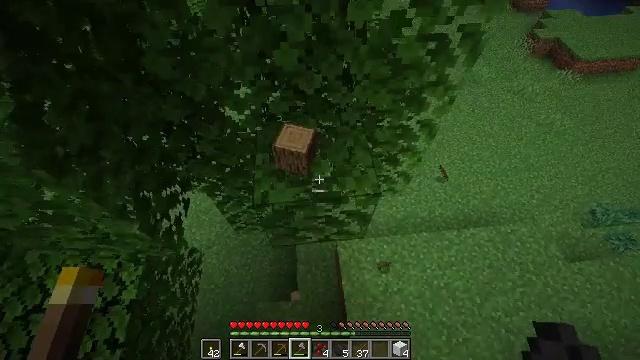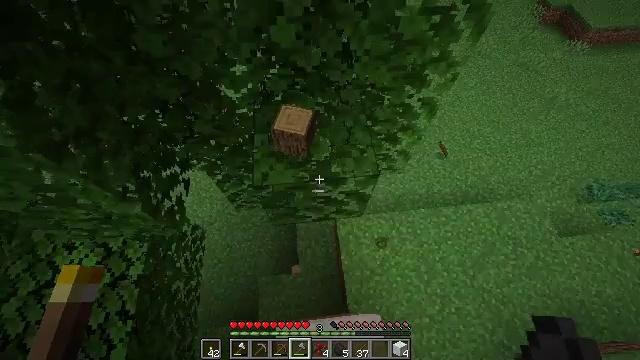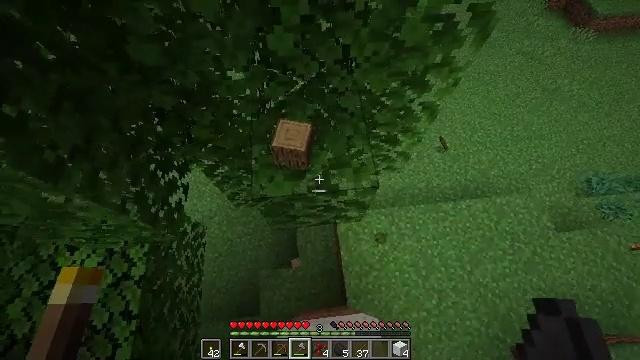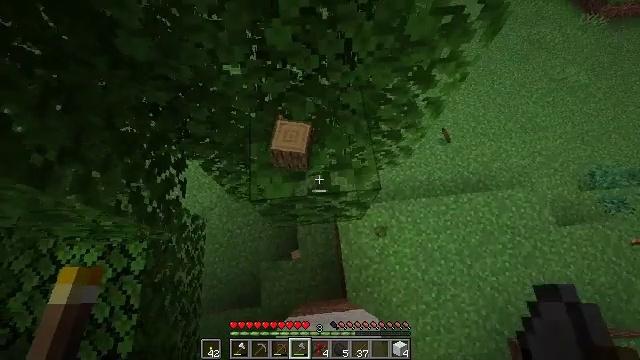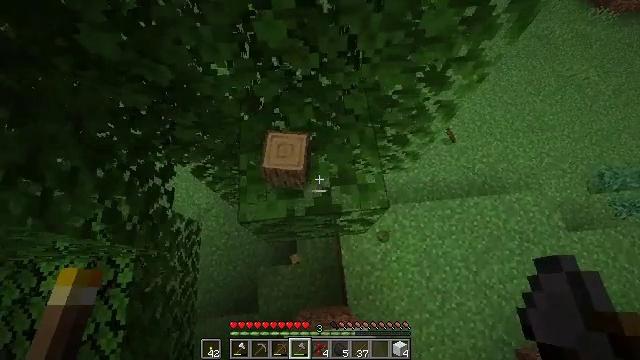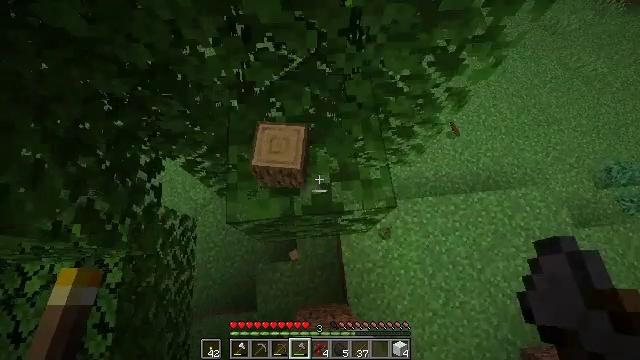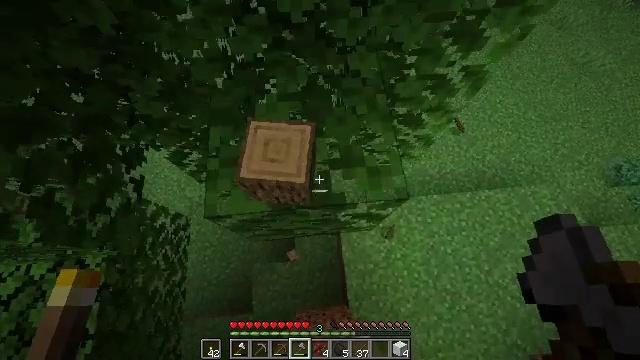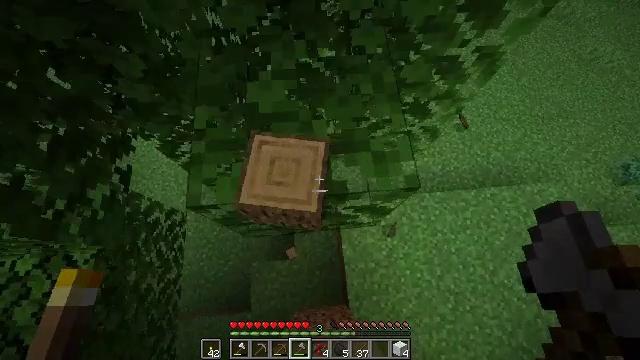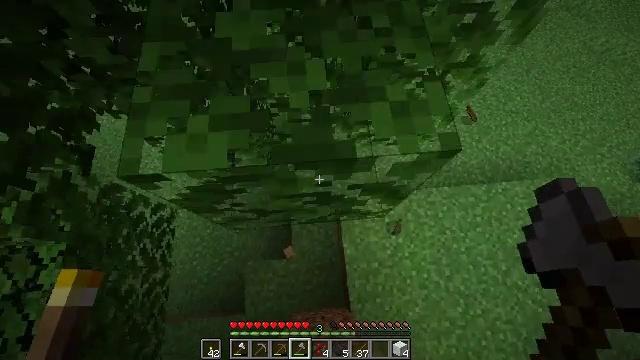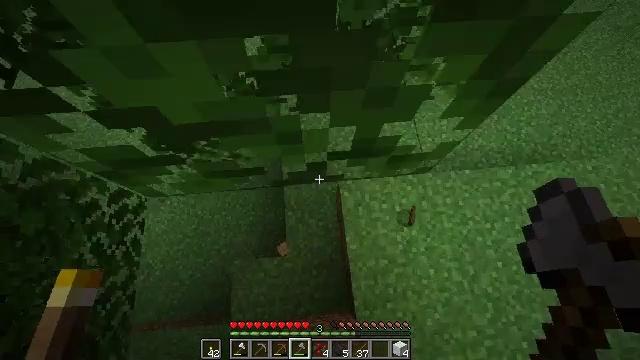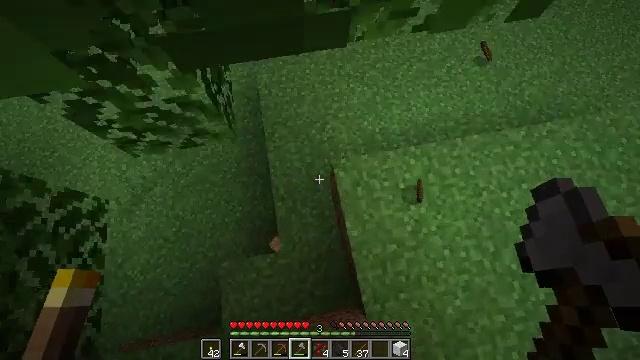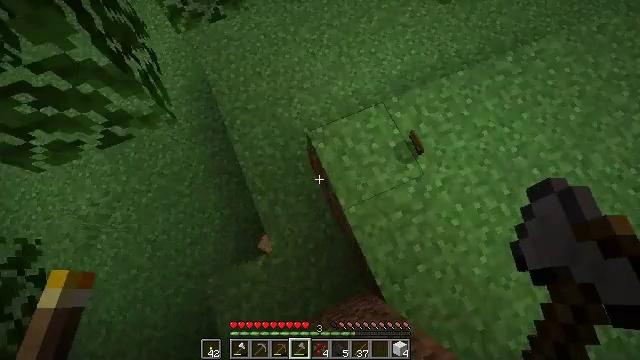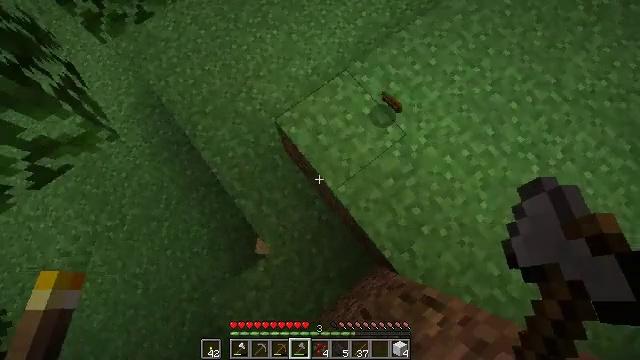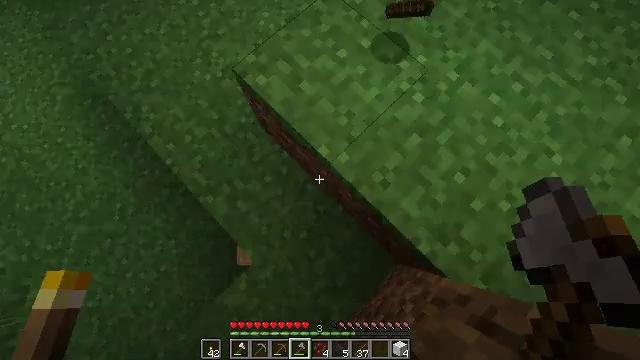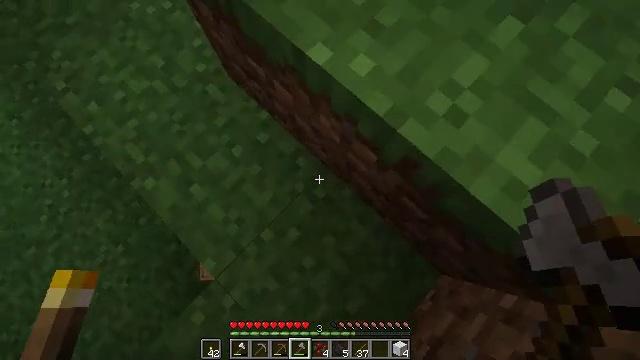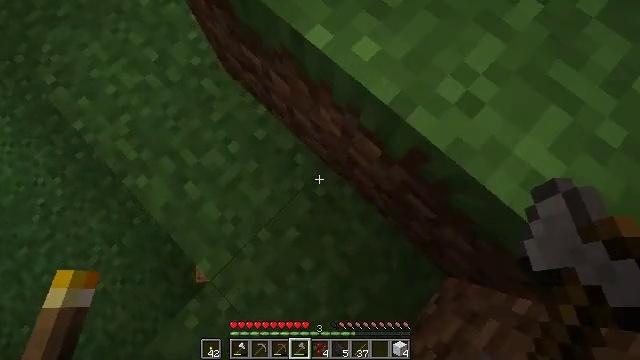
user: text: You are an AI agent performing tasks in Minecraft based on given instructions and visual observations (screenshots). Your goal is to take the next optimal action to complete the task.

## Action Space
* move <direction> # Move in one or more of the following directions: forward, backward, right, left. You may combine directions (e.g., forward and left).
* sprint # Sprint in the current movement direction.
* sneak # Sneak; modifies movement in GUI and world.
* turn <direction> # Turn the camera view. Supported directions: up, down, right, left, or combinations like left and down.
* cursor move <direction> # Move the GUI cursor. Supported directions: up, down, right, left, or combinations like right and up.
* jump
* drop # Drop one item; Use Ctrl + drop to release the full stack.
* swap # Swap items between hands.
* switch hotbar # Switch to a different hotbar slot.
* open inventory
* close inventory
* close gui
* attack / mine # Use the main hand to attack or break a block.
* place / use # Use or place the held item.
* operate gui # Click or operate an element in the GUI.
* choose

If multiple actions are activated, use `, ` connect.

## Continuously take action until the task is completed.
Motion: motion action
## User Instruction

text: Gather white wool from a build.
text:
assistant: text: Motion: move forward, turn down, jump
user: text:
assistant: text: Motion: move forward, turn down
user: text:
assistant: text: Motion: move forward, turn down
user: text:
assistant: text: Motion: move forward
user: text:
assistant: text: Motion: move forward, turn down
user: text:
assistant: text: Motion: no_op
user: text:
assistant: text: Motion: no_op
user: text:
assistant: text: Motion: no_op
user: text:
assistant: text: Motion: no_op
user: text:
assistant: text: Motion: turn right and down
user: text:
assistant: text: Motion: turn right and down
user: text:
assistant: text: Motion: turn right and down
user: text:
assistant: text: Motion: turn right
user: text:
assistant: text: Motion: turn right
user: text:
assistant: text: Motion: no_op
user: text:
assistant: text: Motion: move forward
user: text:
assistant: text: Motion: move forward, turn left and up
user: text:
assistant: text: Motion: move forward, turn left and up
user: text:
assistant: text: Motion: move forward, turn left and up
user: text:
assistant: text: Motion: move forward
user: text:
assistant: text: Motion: move forward, turn up
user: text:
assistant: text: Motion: move forward, turn right and up
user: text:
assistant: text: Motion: move forward, turn right and up
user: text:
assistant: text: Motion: move forward, turn right and up
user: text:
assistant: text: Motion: move forward, turn right and up
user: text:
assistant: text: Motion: move forward, turn right and up
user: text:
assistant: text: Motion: move forward, turn right and up
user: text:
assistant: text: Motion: move forward, turn up
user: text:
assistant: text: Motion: move forward, turn up
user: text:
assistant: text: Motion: move forward, turn up